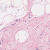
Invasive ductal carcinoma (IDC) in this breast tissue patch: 0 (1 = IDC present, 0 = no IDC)